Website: apple
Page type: billing-address
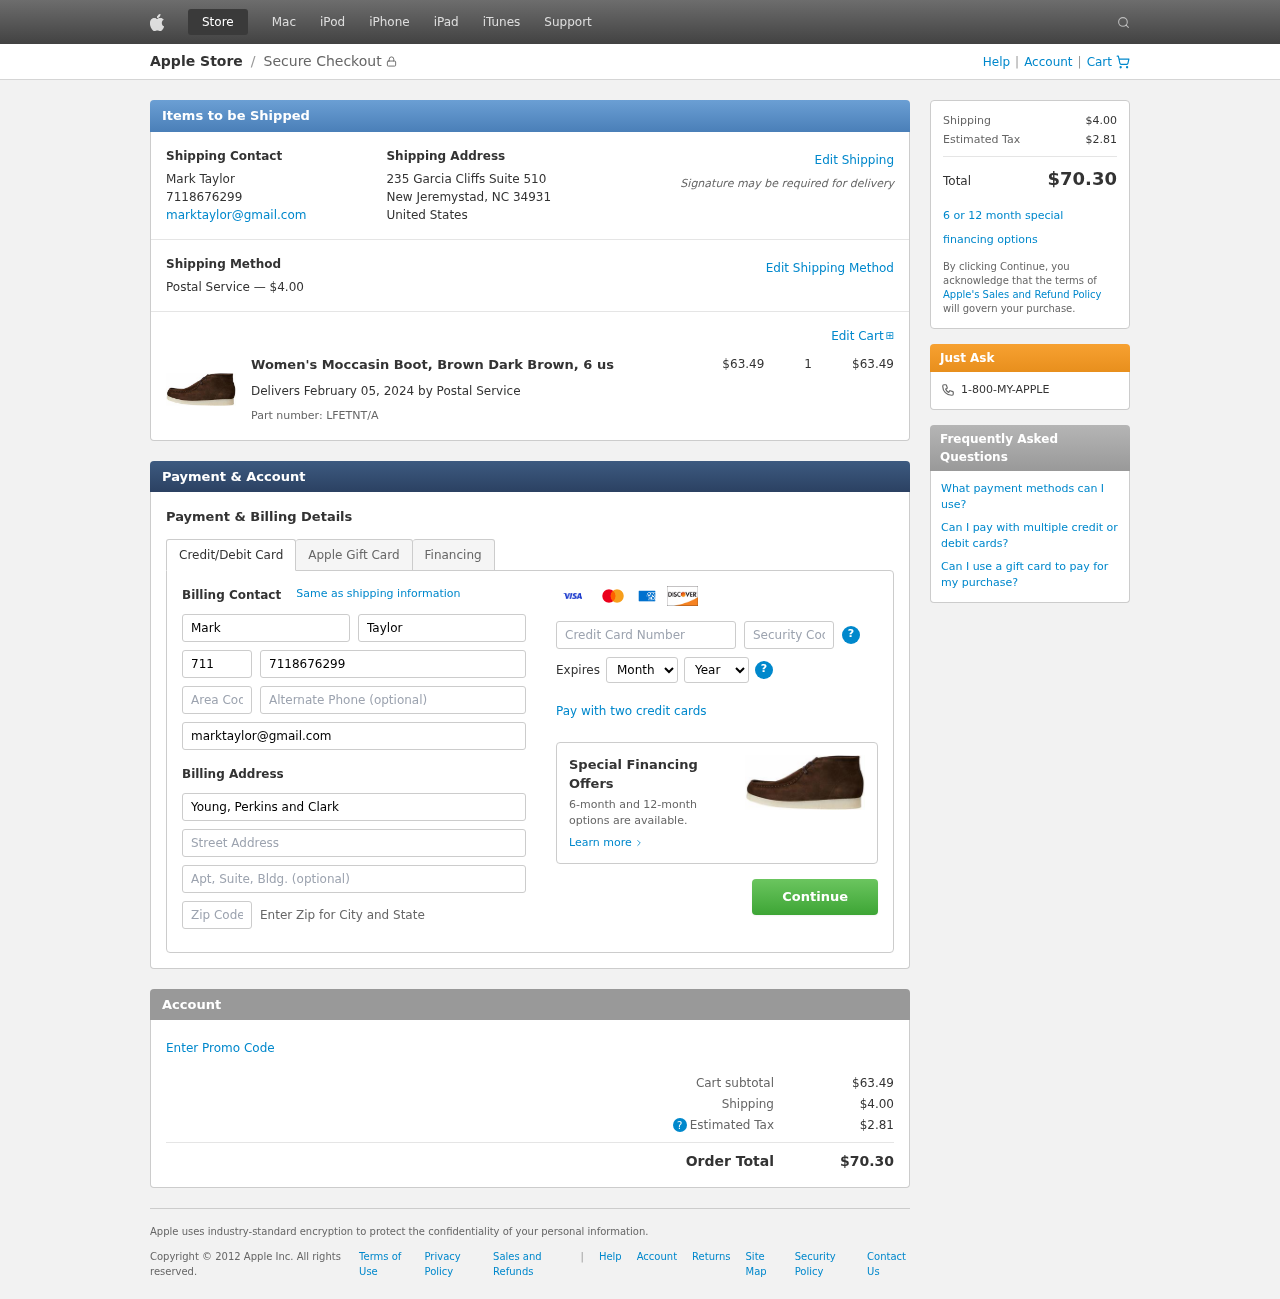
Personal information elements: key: PII_CARD_CVV
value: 944
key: PII_CARD_EXPIRY_MONTH
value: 02
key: PII_CARD_EXPIRY_YEAR
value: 27
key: PII_CARD_NUMBER
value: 4087 5552 4096 0402
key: PII_CITY_STATE_ZIP
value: New Jeremystad, NC 34931
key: PII_COMPANY
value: Young, Perkins and Clark
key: PII_COUNTRY
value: United States
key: PII_EMAIL
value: marktaylor@gmail.com
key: PII_FIRSTNAME
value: Mark
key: PII_FULLNAME
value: Mark Taylor
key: PII_LASTNAME
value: Taylor
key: PII_PHONE
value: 7118676299
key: PII_PHONE_AREA
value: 711
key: PII_STREET
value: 235 Garcia Cliffs Suite 510
Product elements: key: PRODUCT1_NAME
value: Women's Moccasin Boot, Brown Dark Brown, 6 us
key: PRODUCT1_PRICE
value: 63.49
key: PRODUCT1_QUANTITY
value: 1
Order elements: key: ORDER_SHIPPING_COST
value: $4.00
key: ORDER_SUBTOTAL
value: $63.49
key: ORDER_DELIVERY_DATE
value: February 05, 2024
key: ORDER_PART_NUMBER
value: LFETNT/A
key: ORDER_TAX
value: $2.81
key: ORDER_TOTAL
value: $70.30